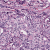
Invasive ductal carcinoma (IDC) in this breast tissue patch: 1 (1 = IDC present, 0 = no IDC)